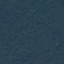
Label: Forest